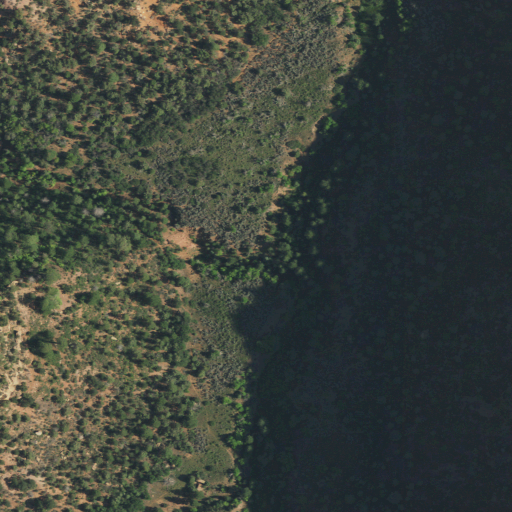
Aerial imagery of valley in Utah named Mud Canyon containing woody wetlands, evergreen forest, shrub, and deciduous forest